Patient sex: M
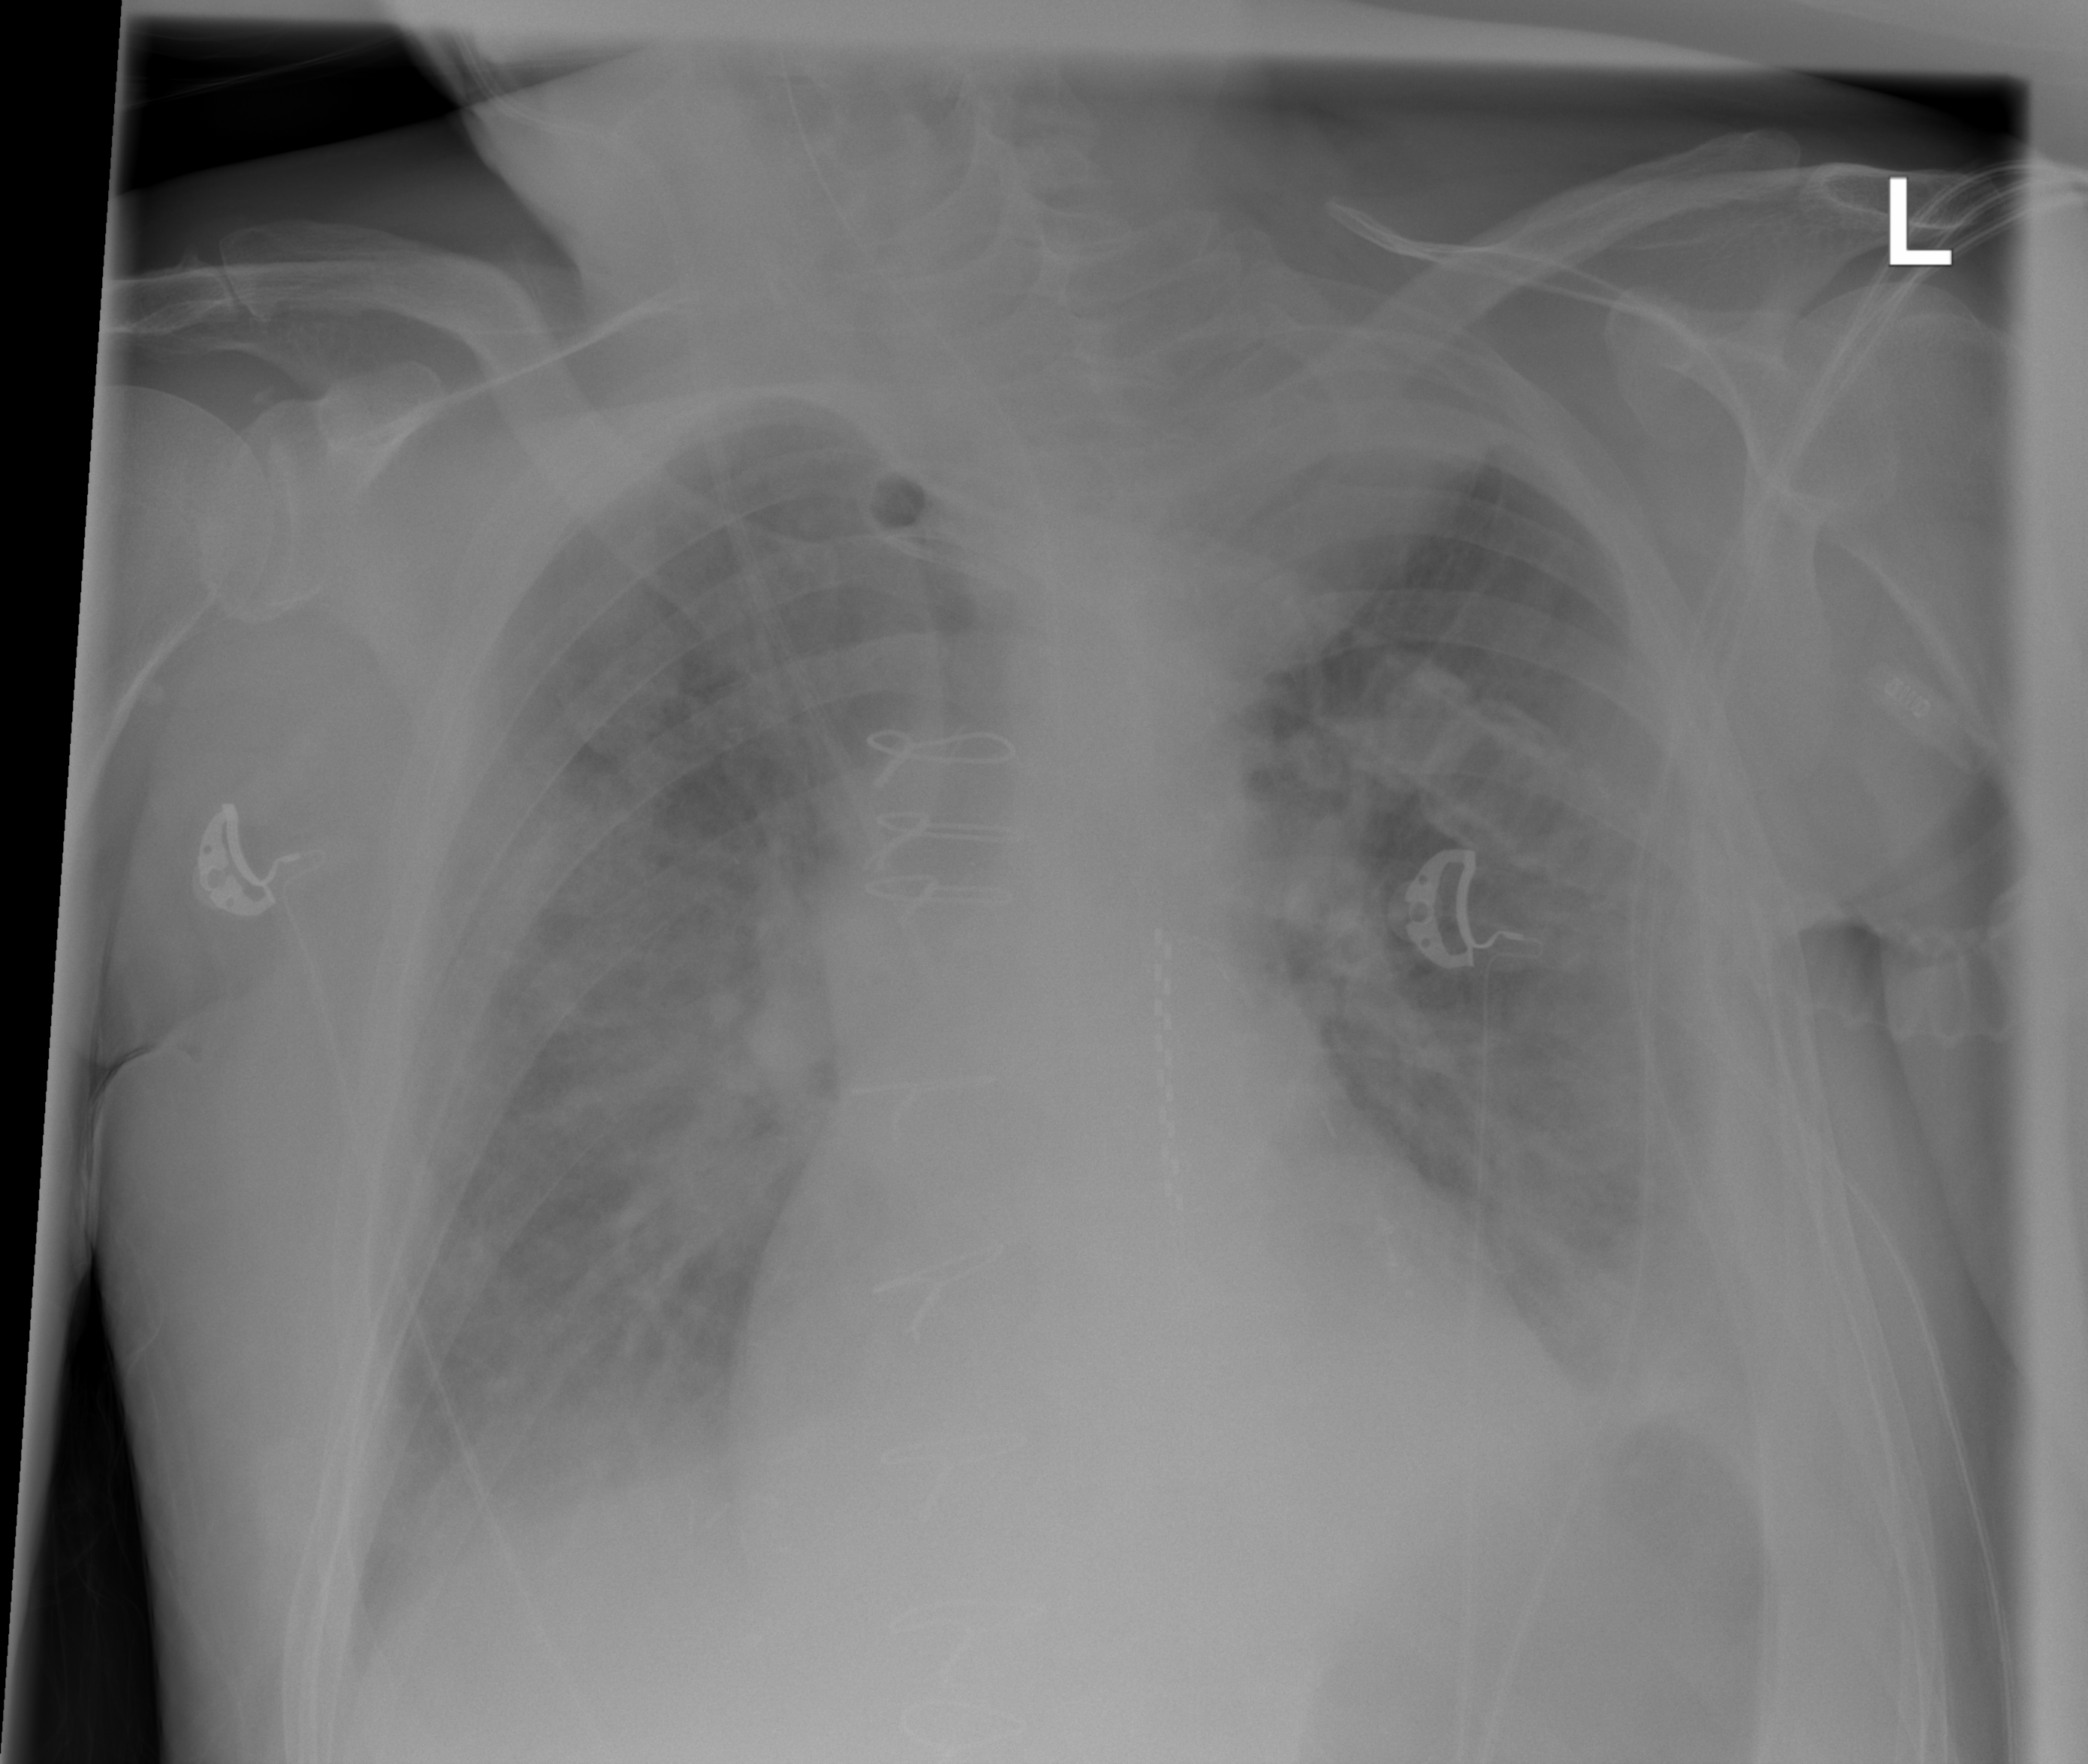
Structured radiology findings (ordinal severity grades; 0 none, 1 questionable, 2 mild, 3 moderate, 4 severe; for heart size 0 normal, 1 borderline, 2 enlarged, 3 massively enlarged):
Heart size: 0
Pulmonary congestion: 2
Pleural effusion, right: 2
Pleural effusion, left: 3
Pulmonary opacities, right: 2
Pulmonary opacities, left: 2
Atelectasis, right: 2
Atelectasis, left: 2